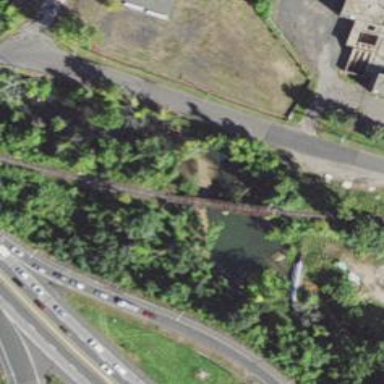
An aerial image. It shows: Bridge over railway line.